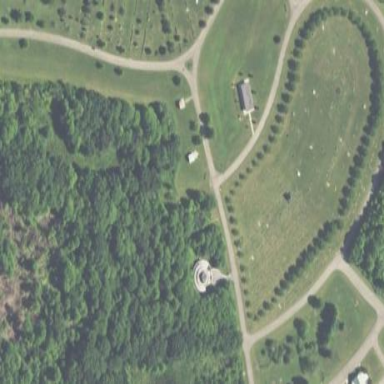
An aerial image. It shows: Cemetery.